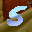
Label: 5